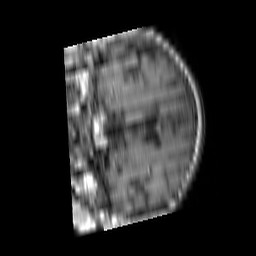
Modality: T1w
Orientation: coronal
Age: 57
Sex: male
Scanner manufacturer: philips
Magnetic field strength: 1.5 T
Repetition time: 0.6779 s
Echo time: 0.015 s